Question: ## Context
I'm using XLConnect to get a bunch of Excel named ranges from a spreadsheet. When doing this, XLConnect returns a list of data.frames, even when the named range is a single cell.
So I have a list of data frames like so, each containing a single row and single column, with values like 'Mike.Snow - 25/02/2013 2:44:00 PM':

'''
data <- structure(list(BW_SPUserNameTime = structure(list(Col1 = "Mike.Snow - 25/02/2013 2:44:00 PM"), .Names = "Col1", row.names = c(NA,
-1L), class = "data.frame"), UserNameDateAMCars = structure(list(
Col1 = "John.Doe - 25/02/2013 10:40:00 AM"), .Names = "Col1", row.names = c(NA,
-1L), class = "data.frame"), UserNameDateMJCars = structure(list(
Col1 = "John.Doe - 25/02/2013 10:39:00 AM"), .Names = "Col1", row.names = c(NA,
-1L), class = "data.frame"), UserNameDateOtherCD2CTrains = structure(list(
Col1 = "John.Doe - 25/02/2013 10:36:00 AM"), .Names = "Col1", row.names = c(NA,
-1L), class = "data.frame"), UserNameDateSAP = structure(list(
Col1 = "John.Doe - 25/02/2013 10:34:00 AM"), .Names = "Col1", row.names = c(NA,
-1L), class = "data.frame"), UserNameDateTrainsMineToPort = structure(list(
Col1 = "John.Doe - 25/02/2013 10:38:00 AM"), .Names = "Col1", row.names = c(NA,
-1L), class = "data.frame"), UserNameDateWACLATrains = structure(list(
Col1 = "John.Doe - 25/02/2013 10:36:00 AM"), .Names = "Col1", row.names = c(NA,
-1L), class = "data.frame"), UserNameDateYACLATrains = structure(list(
Col1 = "John.Doe - 25/02/2013 10:36:00 AM"), .Names = "Col1", row.names = c(NA,
-1L), class = "data.frame")), .Names = c("BW_SPUserNameTime",
"UserNameDateAMCars", "UserNameDateMJCars", "UserNameDateOtherCD2CTrains",
"UserNameDateSAP", "UserNameDateTrainsMineToPort", "UserNameDateWACLATrains",
"UserNameDateYACLATrains"))
'''
## Question
How do I turn this into a 'list of lists'? (With the following properties)
1. Inner list is a named list where Mike.Snow - 25/02/2013 2:44:00 PM is strsplit into Mike.Snow and 2013-02-25 14:44:00, with names like User and Time.
2. The date portion is of class POSIXlt
In other words, the result should look like this...
'''
> data.list <- list(BW_SPUserNameTime = list(
+ User = c("Mike.Snow"),
+ Time = as.POSIXlt("2013-02-25 14:44:00")),
+ UserNameDateAMCars = list(
+ User = c("John.Doe") ,
+ Time = as.POSIXlt("2013-02-25 10:40:00"))
+ )
> data.list
$BW_SPUserNameTime
$BW_SPUserNameTime$User
[1] "Mike.Snow"
$BW_SPUserNameTime$Time
[1] "2013-02-25 14:44:00"
$UserNameDateAMCars
$UserNameDateAMCars$User
[1] "John.Doe"
$UserNameDateAMCars$Time
[1] "2013-02-25 10:40:00"
> sapply(data.list[[1]], class)
$User
[1] "character"
$Time
[1] "POSIXlt" "POSIXt"
'''
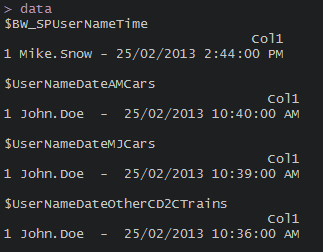
Answer: Here is an approach using 'lapply' and a self written function to do your processing
'''
process <- function(x, format = '%d/%m/%Y %I:%M:%S %p'){
foo <- as.list(unlist(strsplit(unlist(x), split = '\s+-\s+')))
foo[[2]] <- as.POSIXlt(foo[[2]], format = format)
names(foo) <- c('user', 'time')
foo
}
zz <- lapply(data,process)
str(zz)
# List of 8
# $ BW_SPUserNameTime :List of 2
# ..$ user: chr "Mike.Snow"
# ..$ time: POSIXlt[1:1], format: "2013-02-25 14:44:00"
# $ UserNameDateAMCars :List of 2
# ..$ user: chr "John.Doe"
# ..$ time: POSIXlt[1:1], format: "2013-02-25 10:40:00"
# $ UserNameDateMJCars :List of 2
# ..$ user: chr "John.Doe"
# ..$ time: POSIXlt[1:1], format: "2013-02-25 10:39:00"
# $ UserNameDateOtherCD2CTrains :List of 2
# ..$ user: chr "John.Doe"
# ..$ time: POSIXlt[1:1], format: "2013-02-25 10:36:00"
# $ UserNameDateSAP :List of 2
# ..$ user: chr "John.Doe"
# ..$ time: POSIXlt[1:1], format: "2013-02-25 10:34:00"
# $ UserNameDateTrainsMineToPort:List of 2
# ..$ user: chr "John.Doe"
# ..$ time: POSIXlt[1:1], format: "2013-02-25 10:38:00"
# $ UserNameDateWACLATrains :List of 2
# ..$ user: chr "John.Doe"
# ..$ time: POSIXlt[1:1], format: "2013-02-25 10:36:00"
# $ UserNameDateYACLATrains :List of 2
# ..$ user: chr "John.Doe"
# ..$ time: POSIXlt[1:1], format: "2013-02-25 10:36:00"
'''